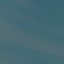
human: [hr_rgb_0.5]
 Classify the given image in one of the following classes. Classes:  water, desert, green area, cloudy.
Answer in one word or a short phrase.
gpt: water